Question: I am trying to port a simple two column table to use div and float. I need the feature of a table that is able to scale the width of all columns to the largest content (without taking the whole browser width), but would like the added feature of floats to be able to split the columns when the browser width is reduced.

I can achieve this using something like this:
'''
div {
max-width: 285px;
}
div div:first-child {
float: left;
border: 1px solid #ccc;
margin: 1px;
width: 145px;
}
div div:nth-of-type(2) {
float: right;
border: 1px solid #ccc;
margin: 1px;
width: 130px;
}
div div:last-child {
clear: left;
}
'''
'''
<div>
<div>The</div>
<div>12</div>
<div class="clear" />
<div>The cat</div>
<div>12 34</div>
<div class="clear" />
<div>The cat sat</div>
<div>12 34 56</div>
<div class="clear" />
<div>The cat sat on</div>
<div>12 34 56 78</div>
<div class="clear" />
<div>The cat sat on the</div>
<div>12 34 56 78 9A</div>
<div class="clear" />
<div>The cat sat on the mat</div>
<div>12 34 56 78 9A BC</div>
<div class="clear" />
</div>
'''
How is it possible to achieve the same result without needing to set 'width' and 'max-width' values for the divs? With a table this would be automatic, but would lose the split capability. I am hoping there is a CSS only solution.
The result should be two aligned columns which are able to split when necessary, as shown in the picture link.
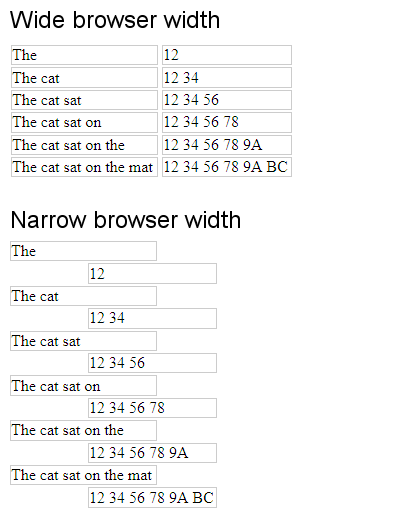
Answer: Since I don't think it is possible with only CSS, I have a jQuery solution, so it goes:
'''
var xyz = $('.row div:first-child'),
abc = $('.row div:nth-child(2n)'),
arr = [],
arr2 = [];
xyz.each(function() {
arr.push($(this).width());
});
var max = Math.max.apply(Math, arr);
xyz.css('width', max);
abc.each(function() {
arr2.push($(this).width());
});
var max2 = Math.max.apply(Math, arr2);
abc.css('width', max2);
'''
'''
.row {
width: 100%;
overflow: hidden;
}
.row div {
float: left;
border: 1px solid #ccc;
margin: 1px;
}
.row div:nth-child(2) {
margin-left: 10px;
}
'''
'''
<script src="https://cdnjs.cloudflare.com/ajax/libs/jquery/1.9.1/jquery.min.js"></script>
<div class="xyz">
<div class="row">
<div>The</div>
<div>12</div>
</div>
<div class="row">
<div>The cat</div>
<div>12 34</div>
</div>
<div class="row">
<div>The cat sat</div>
<div>12 34 56</div>
</div>
<div class="row">
<div>The cat sat on</div>
<div>12 34 56 78</div>
</div>
<div class="row">
<div>The cat sat on the</div>
<div>12 34 56 78 9A</div>
</div>
<div class="row">
<div>The cat sat on the mat</div>
<div>12 34 56 78 9A BC</div>
</div>
</div>
'''